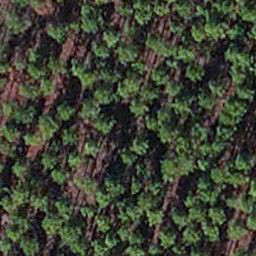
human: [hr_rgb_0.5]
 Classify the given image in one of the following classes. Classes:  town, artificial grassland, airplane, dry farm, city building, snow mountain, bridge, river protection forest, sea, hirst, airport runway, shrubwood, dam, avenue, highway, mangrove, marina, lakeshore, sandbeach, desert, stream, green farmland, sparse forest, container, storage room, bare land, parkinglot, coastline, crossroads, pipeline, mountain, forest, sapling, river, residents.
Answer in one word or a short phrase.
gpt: sapling